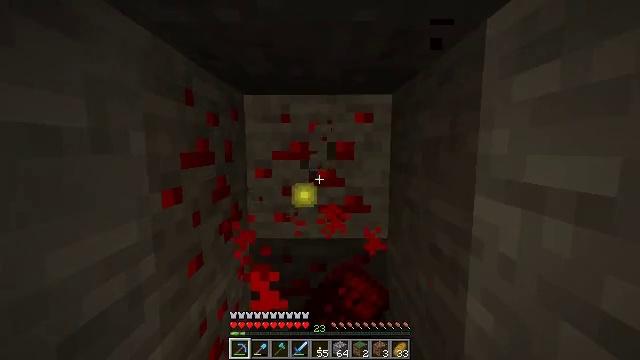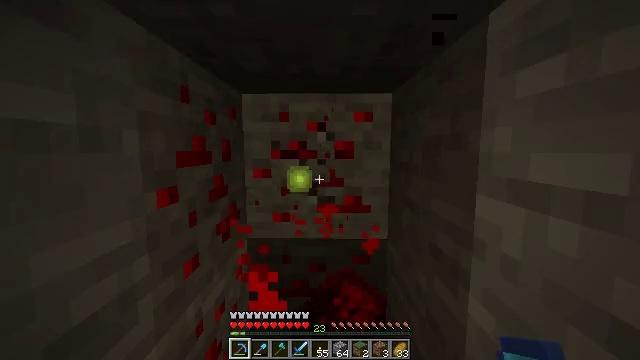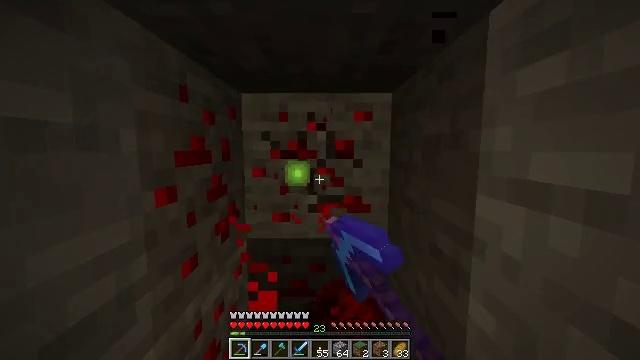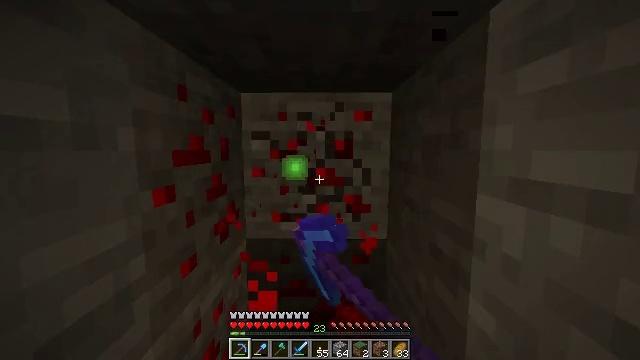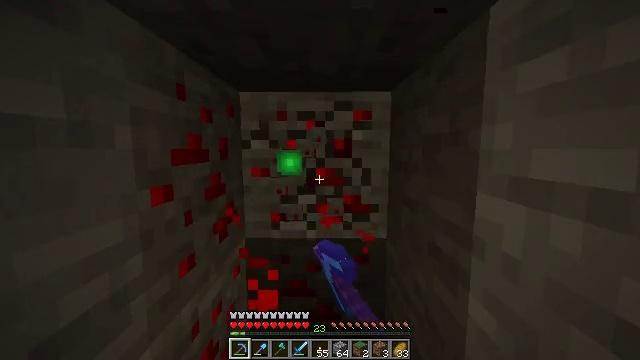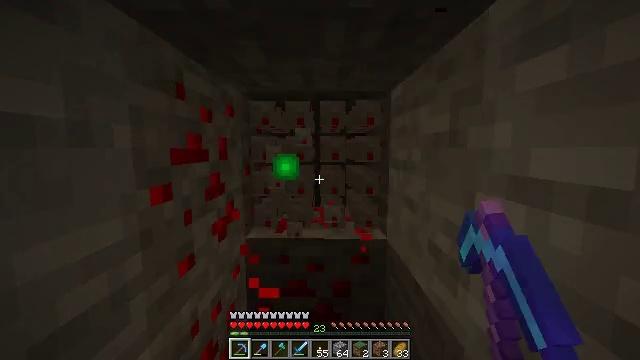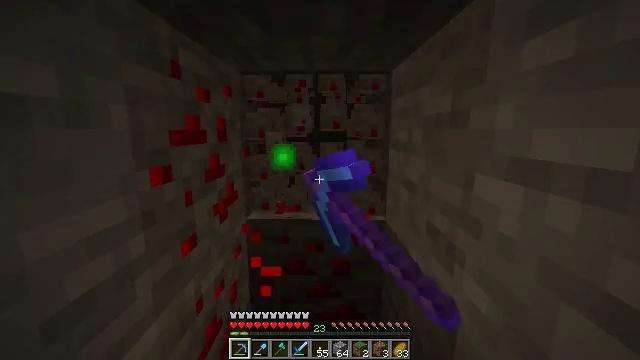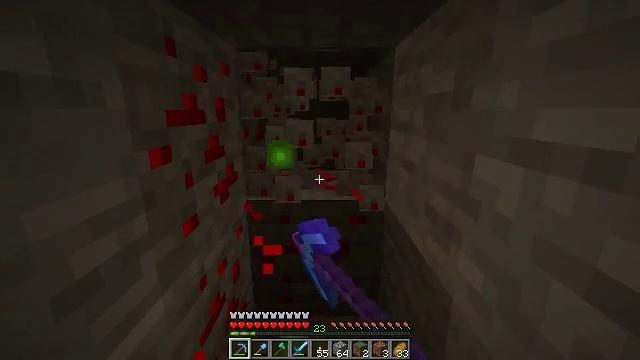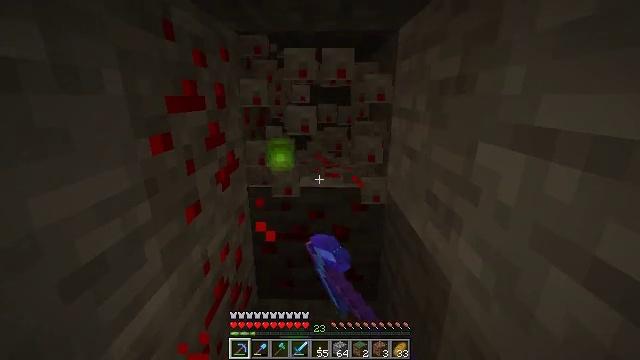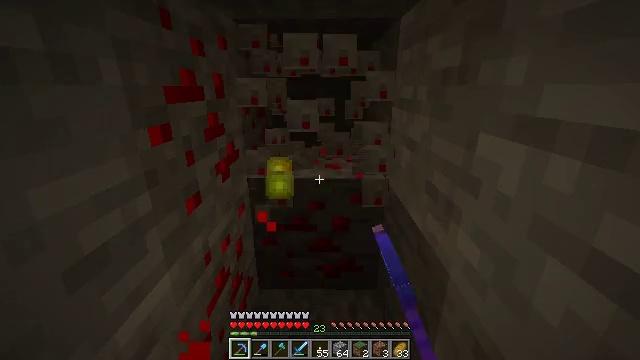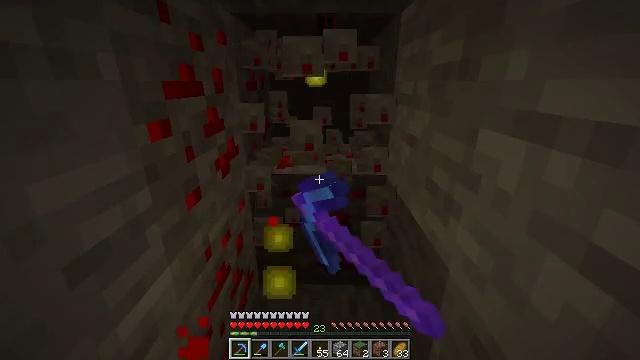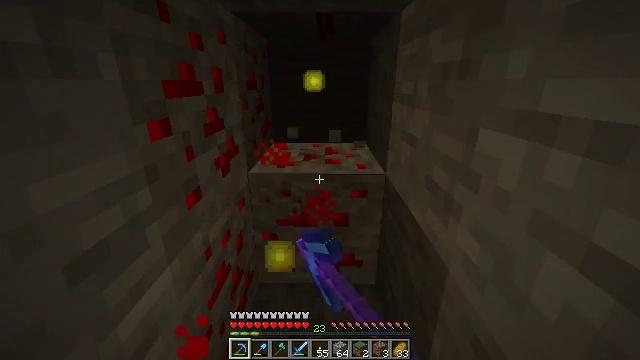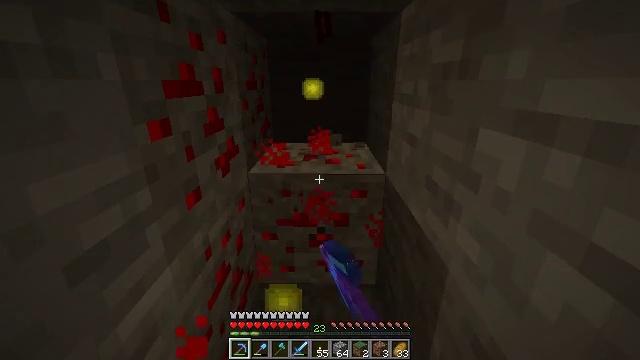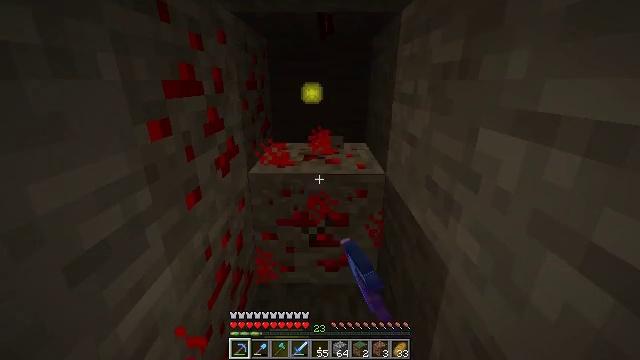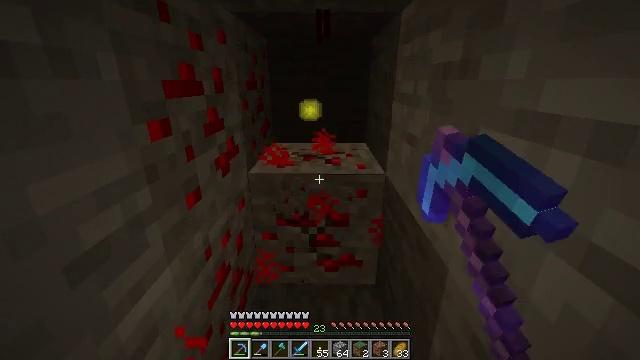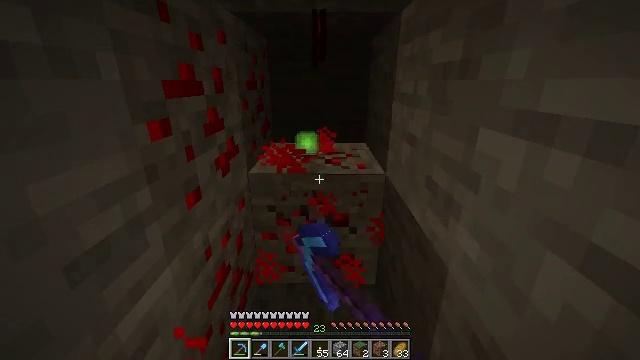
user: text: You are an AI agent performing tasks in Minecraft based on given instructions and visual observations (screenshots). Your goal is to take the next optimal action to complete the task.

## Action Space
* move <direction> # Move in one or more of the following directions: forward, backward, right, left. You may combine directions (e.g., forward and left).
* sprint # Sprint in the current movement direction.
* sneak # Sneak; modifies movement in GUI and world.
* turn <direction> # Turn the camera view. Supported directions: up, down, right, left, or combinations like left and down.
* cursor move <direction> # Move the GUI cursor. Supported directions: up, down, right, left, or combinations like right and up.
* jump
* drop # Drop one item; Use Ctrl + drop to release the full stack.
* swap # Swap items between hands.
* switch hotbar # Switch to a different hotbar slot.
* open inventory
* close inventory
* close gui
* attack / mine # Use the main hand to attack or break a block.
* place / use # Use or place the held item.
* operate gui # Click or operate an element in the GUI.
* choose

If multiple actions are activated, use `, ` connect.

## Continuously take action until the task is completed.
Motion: motion action
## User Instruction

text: Mine redstone ore deep underground.
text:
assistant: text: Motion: attack / mine
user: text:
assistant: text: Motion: attack / mine
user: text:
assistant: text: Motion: attack / mine
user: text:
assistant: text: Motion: attack / mine
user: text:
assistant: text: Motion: attack / mine
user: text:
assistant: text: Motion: turn down, attack / mine
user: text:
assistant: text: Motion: turn down, attack / mine
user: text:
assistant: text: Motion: turn down, attack / mine
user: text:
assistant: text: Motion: turn down, attack / mine
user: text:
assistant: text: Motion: attack / mine
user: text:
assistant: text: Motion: attack / mine
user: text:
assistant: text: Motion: attack / mine
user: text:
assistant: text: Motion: attack / mine
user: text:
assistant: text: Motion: attack / mine
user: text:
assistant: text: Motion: attack / mine
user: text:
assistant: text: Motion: attack / mine
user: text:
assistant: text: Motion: attack / mine
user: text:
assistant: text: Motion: attack / mine
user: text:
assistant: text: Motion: attack / mine
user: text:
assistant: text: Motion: attack / mine
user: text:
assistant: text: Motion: turn left and up, attack / mine
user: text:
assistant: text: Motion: turn left and up, attack / mine
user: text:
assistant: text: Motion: turn left and up, attack / mine
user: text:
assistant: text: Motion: turn left, attack / mine
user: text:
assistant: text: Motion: attack / mine
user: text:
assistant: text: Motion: attack / mine
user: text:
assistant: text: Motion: attack / mine
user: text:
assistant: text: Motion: attack / mine
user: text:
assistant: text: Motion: attack / mine
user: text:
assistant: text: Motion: attack / mine